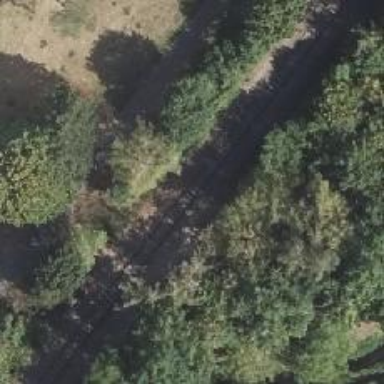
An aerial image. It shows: Crossing for the railway.